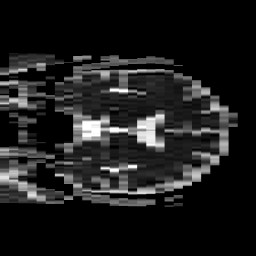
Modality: ADC
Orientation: coronal
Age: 50
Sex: male
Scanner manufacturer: philips
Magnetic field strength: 3 T
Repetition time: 4.414 s
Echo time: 0.06011 s